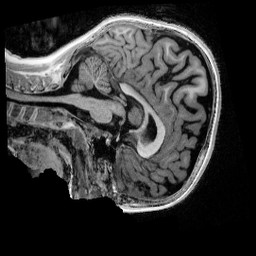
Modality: UNIT1_denoised
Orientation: sagittal
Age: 9
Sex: male
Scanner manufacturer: siemens
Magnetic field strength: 3 T
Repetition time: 4 s
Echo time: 0.00303 s